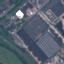
Land use / land cover: Industrial